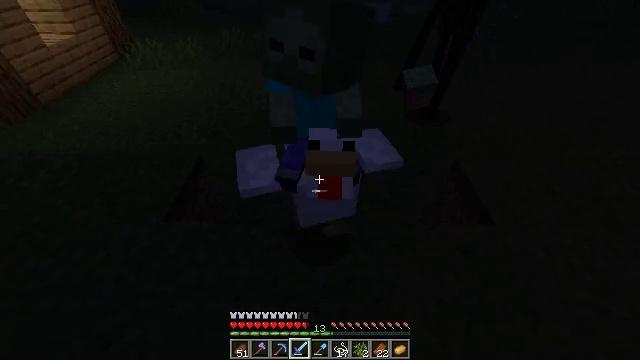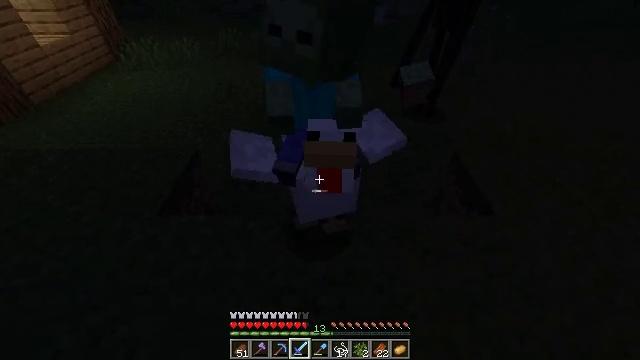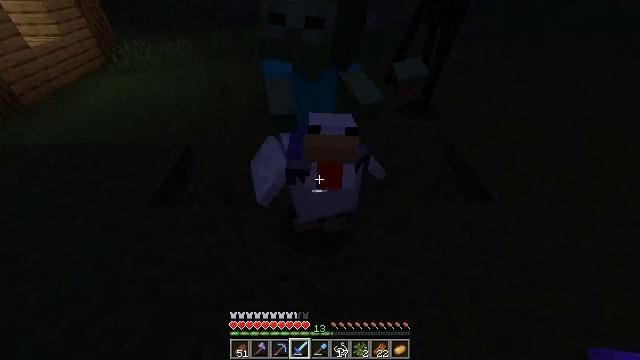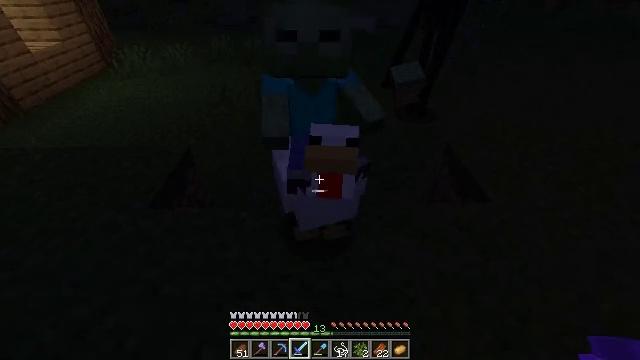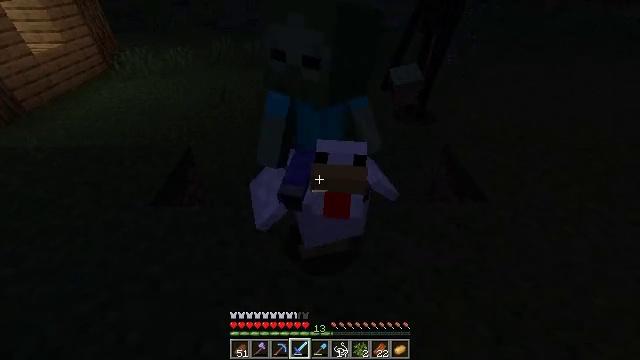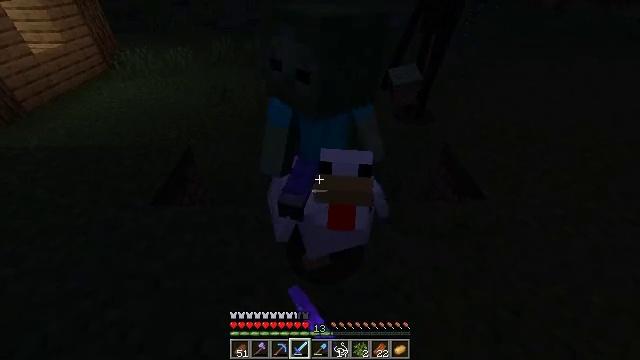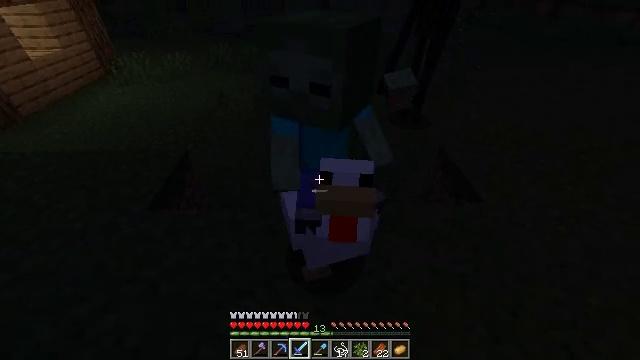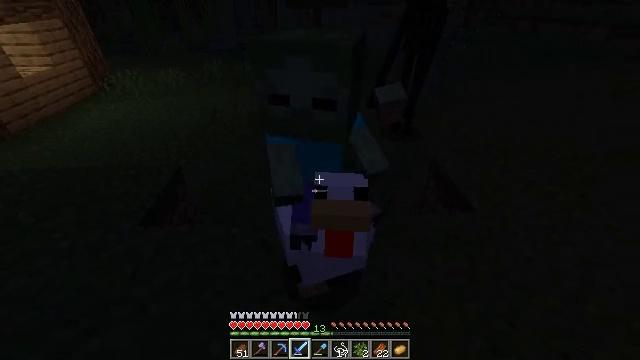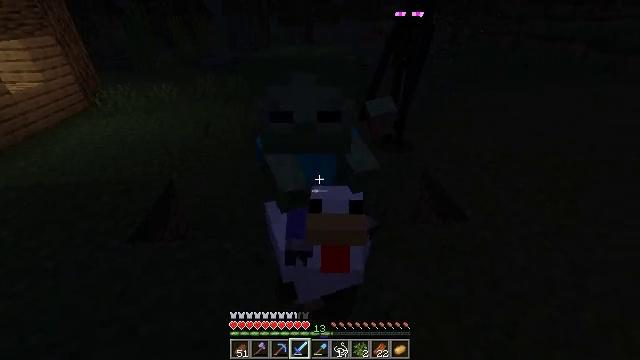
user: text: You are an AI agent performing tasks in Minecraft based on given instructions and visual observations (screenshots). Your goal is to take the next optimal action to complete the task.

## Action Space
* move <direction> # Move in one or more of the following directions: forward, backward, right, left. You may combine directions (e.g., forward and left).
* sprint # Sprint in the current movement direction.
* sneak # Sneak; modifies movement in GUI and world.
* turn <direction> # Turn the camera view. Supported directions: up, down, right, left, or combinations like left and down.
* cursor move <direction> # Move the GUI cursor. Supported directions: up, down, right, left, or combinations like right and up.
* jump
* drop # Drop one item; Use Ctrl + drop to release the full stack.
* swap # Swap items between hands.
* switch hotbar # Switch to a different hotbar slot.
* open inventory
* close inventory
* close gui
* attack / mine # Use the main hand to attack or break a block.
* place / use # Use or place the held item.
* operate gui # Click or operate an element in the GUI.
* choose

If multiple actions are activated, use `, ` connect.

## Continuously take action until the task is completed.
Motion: motion action
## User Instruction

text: Combat the chicken.
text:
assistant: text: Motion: no_op
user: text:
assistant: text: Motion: turn right and up
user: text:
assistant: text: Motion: no_op
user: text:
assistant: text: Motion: attack / mine
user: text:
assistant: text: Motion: attack / mine
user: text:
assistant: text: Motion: attack / mine
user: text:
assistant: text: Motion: turn right and up, attack / mine
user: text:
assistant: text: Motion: turn right and up
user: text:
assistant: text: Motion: no_op